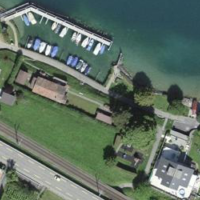
EUNIS habitat code: 14
Species observed at this site:
Apis mellifera